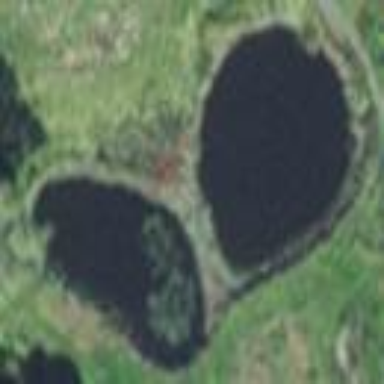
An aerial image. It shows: Water hazard on golf course. The hazard is natural water feature.